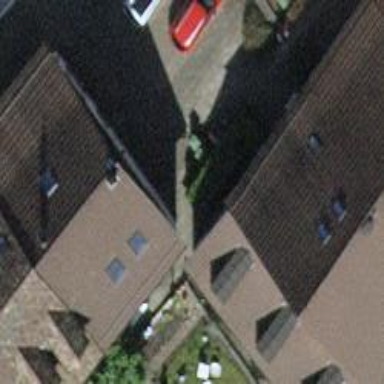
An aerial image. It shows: Semi-detached house.